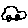
Label: car